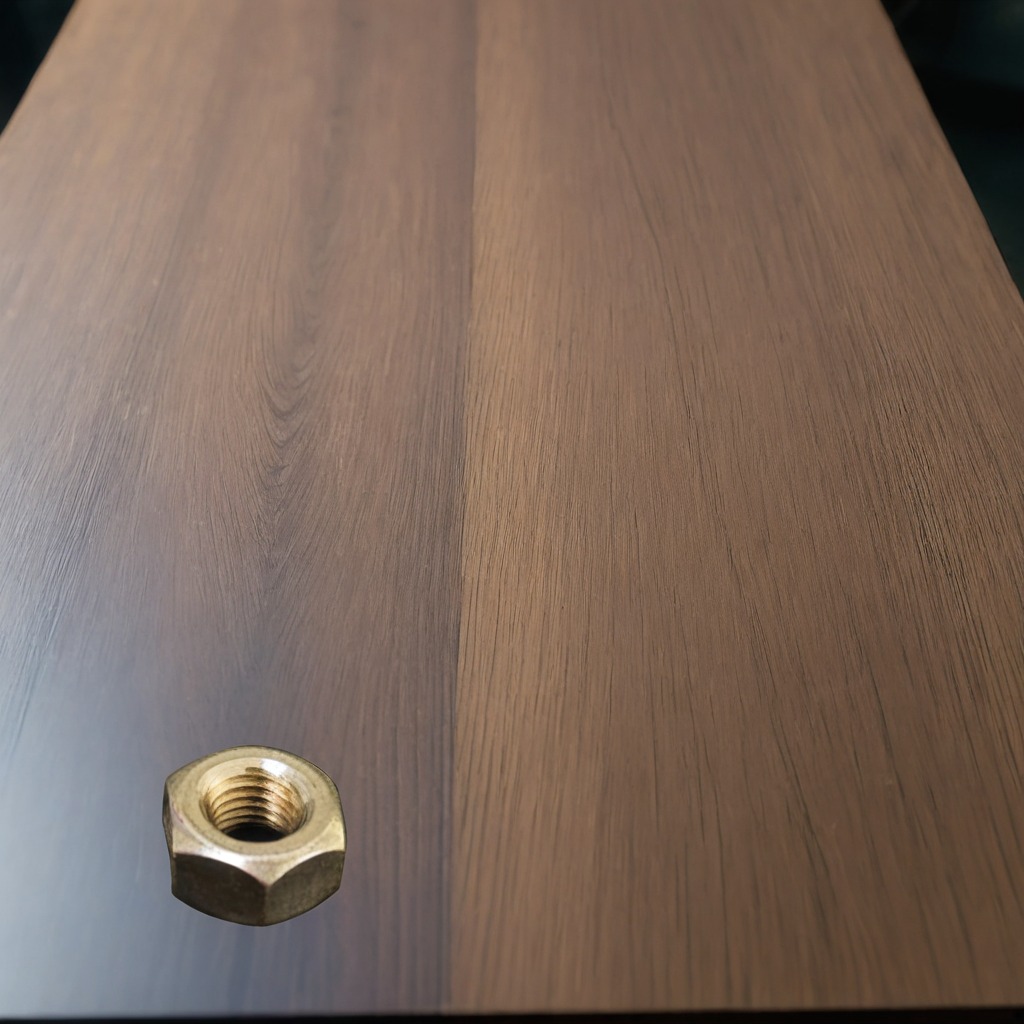
A metal nut is lying on a table with faint burn marks in a small garage at twilight.